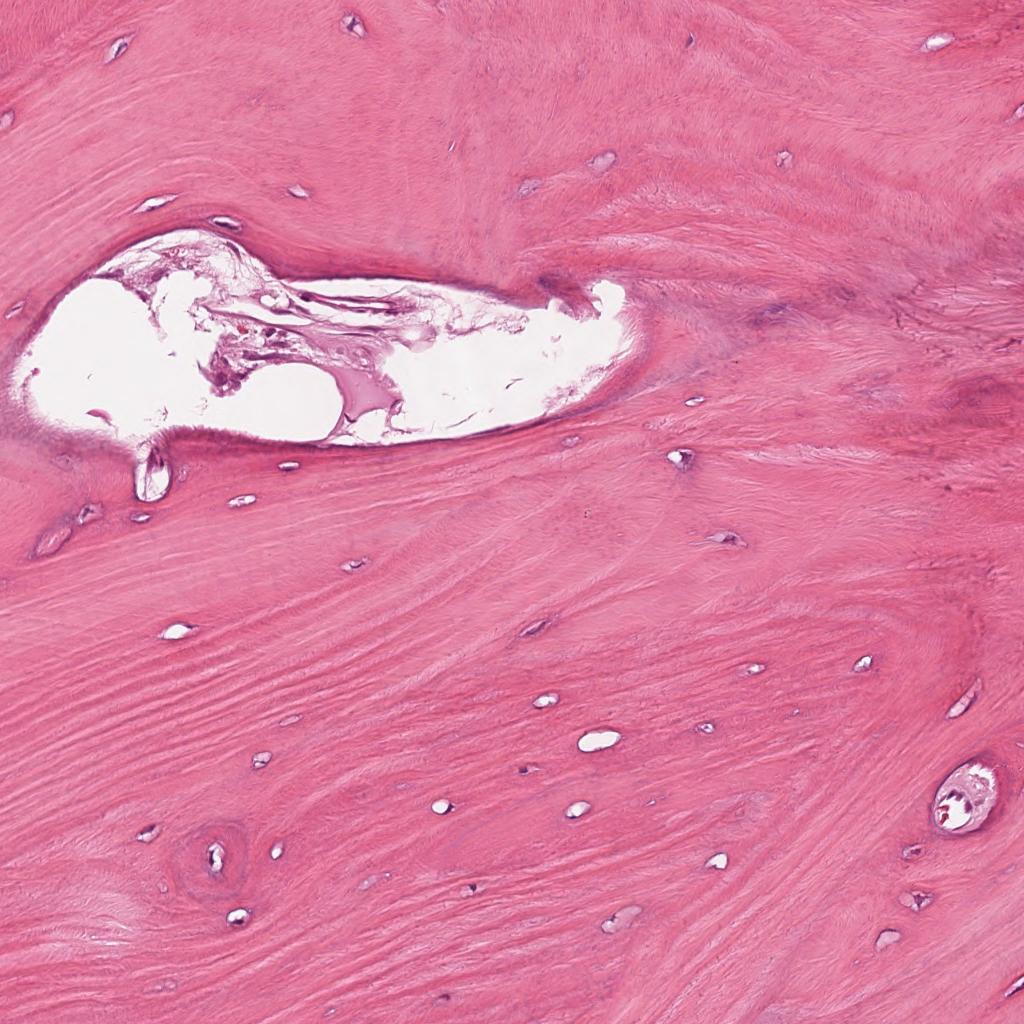
Label: Non-Tumor